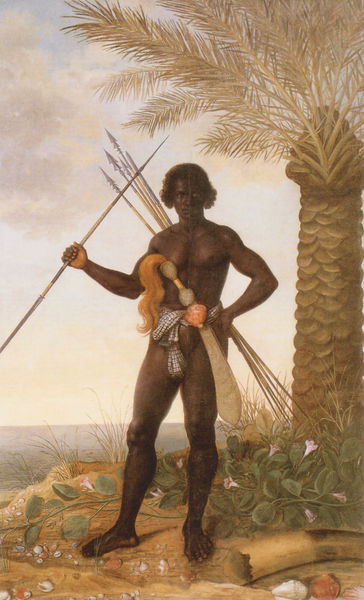
Titel: Afrikaner
Künstler: Albert Eckhout
Institution: Kopenhagen, Nationalmuseum
Schlagwörter: akt, baum, blau, blätter, gemälde, himmel, lendenschurz, mann, meer, nackt, wasser, wolken, gelb, grün, sand, ufer, braun, haar, hell, licht, schwarz, weiss, blüten, gras, arme, horn, portrait, porträt, horizont, boden, insel, haare, pflanzen, frontal, beine, afrika, lanze, palme, palmwedel, oberkörper, barfuss, neger, schwert, säbel, ranke, dunkelhäutig, schwarzer, jäger, lanzen, büschel, gurt, speer, speere, pfeile, elfenbein, lendenschutz, ureinwohner, einheimischer, stosszahn, afroamerikaner, eingeborener, wilder, ß, g, #hell